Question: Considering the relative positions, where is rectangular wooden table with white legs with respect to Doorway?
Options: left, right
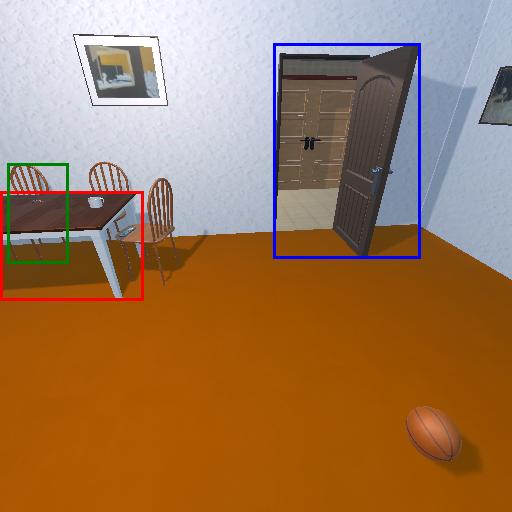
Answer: left